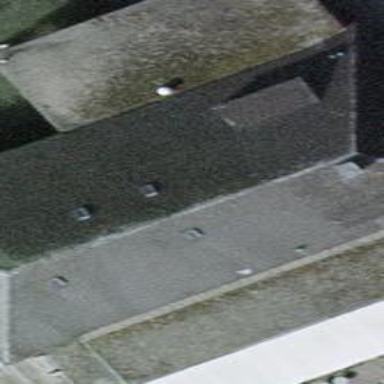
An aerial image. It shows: Building.